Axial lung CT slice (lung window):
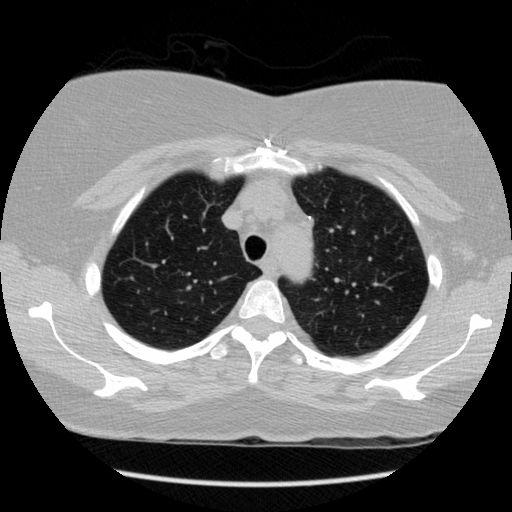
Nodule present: no